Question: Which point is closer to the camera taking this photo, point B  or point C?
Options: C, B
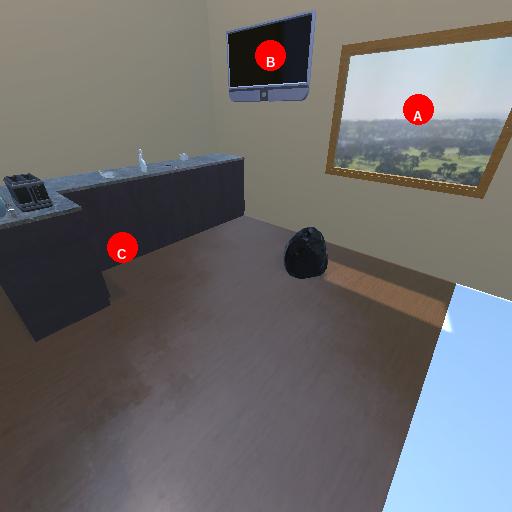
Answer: C